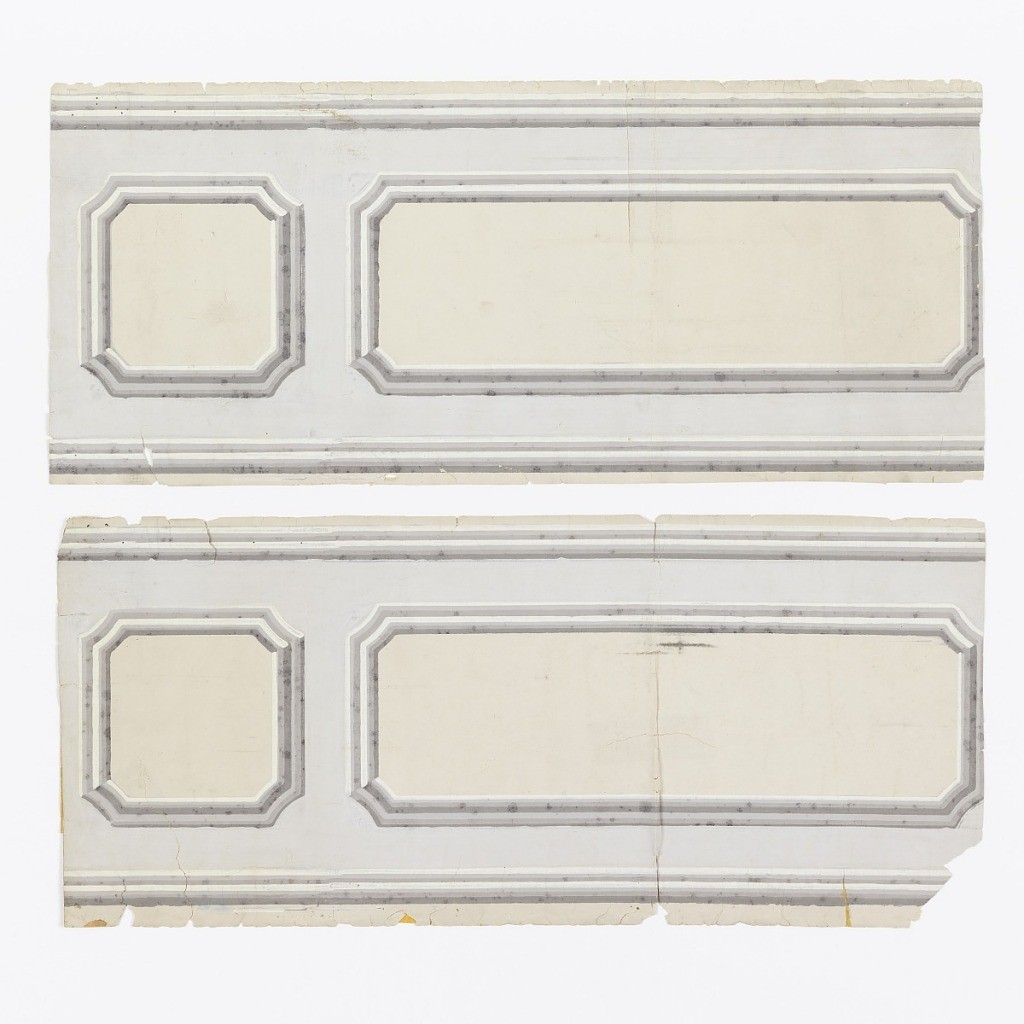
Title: Dado
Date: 1835–75
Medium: Block-printed on handmade paper
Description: Inset panels with beveled corners. Alternating one long panel with one square panel. Printed in grisaille.

H# 618